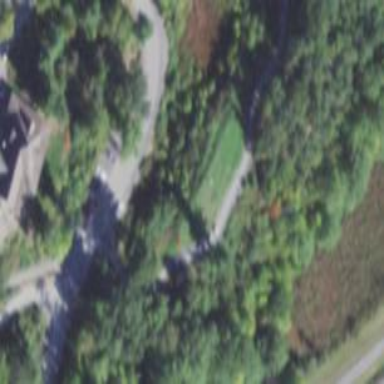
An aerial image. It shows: Rough area on grassy golf course.